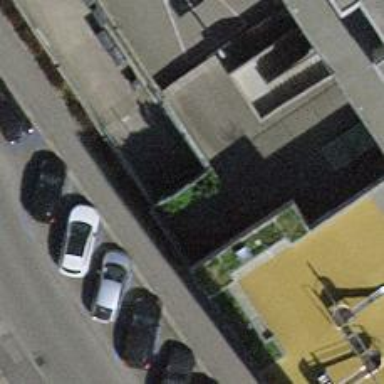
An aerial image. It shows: Parking aisle under tunnel.